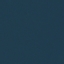
Label: SeaLake